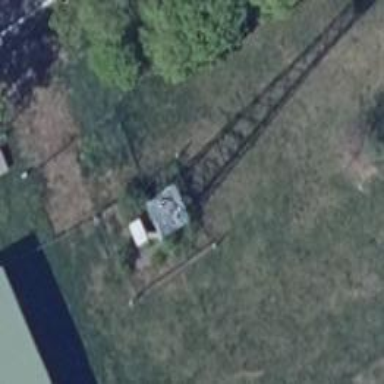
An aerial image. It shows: Communication tower.